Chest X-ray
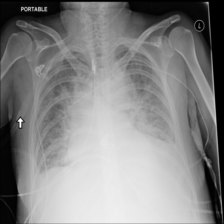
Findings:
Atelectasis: negative
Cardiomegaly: negative
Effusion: positive
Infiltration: positive
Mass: negative
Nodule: negative
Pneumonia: positive
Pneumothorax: negative
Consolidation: negative
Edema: negative
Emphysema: negative
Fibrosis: negative
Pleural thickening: negative
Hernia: negative